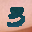
Label: 3